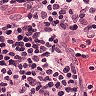
Metastatic tissue present: no